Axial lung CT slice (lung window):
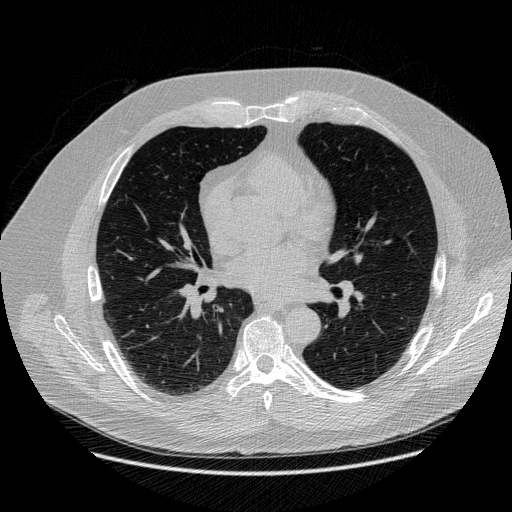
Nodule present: no